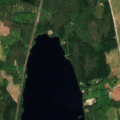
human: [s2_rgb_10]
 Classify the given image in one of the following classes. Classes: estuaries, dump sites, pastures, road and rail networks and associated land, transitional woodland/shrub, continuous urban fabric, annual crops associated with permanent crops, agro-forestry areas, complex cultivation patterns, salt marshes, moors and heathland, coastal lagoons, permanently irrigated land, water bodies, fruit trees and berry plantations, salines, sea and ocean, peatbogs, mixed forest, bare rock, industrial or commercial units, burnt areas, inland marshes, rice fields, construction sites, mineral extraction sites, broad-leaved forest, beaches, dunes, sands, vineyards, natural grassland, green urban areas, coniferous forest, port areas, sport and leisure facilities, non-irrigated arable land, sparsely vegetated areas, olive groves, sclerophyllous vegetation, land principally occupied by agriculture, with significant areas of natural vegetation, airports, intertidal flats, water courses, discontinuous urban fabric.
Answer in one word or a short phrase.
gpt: coniferous forest, mixed forest, water bodies